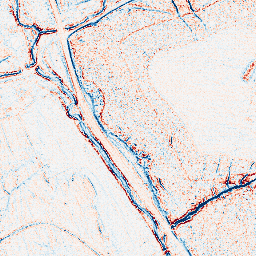
Category: edge_preserving
Decomposition family: anisotropic_diffusion
Decomposition parameters: iterations: 5
kappa: 30
gamma: 0.05
Upsampling method: bilinear
Upsampling parameters: scale: 4
Upsampling scale: 4